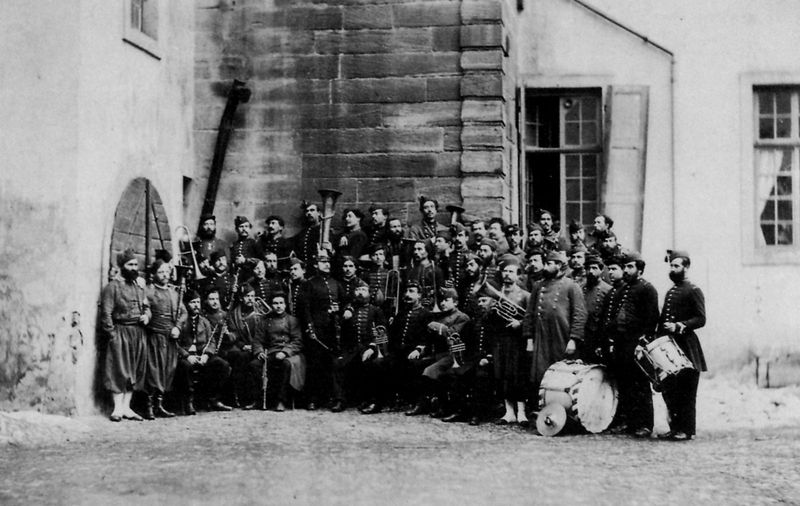
Titel: "Die Lagermusik der gefangenen Franzosen in Mainz unter der Leitung eines preußischen Dirigenten"
Künstler: Hermann Emden
Schlagwörter: gruppe, weiß, sitzen, fenster, grau, hintergrund, holz, hut, hüte, licht, männer, schwarz, tür, gebäude, haus, rock, versammlung, bart, bärte, jacke, kappe, mütze, mützen, wand, architektur, stehen, stein, steine, bildnis, portrait, vorhang, ferne, instrumente, musik, musiker, orchester, england, knopf, bogen, röcke, schuhe, russland, mauer, hof, steinmauer, platz, soldaten, gardine, strumpf, knöpfe, knopfleiste, tor, foto, fotografie, photographie, strümpfe, fensterladen, orient, torbogen, becken, asien, militär, uniform, uniformen, jacken, stiefel, gruppenbild, trommel, heer, flöte, querflöte, sänger, sandstein, regiment, reise, kapelle, posaunen, knopfleisten, trompeten, freien, posaune, erinnerung, stulpen, indien, gamaschen, trommler, blech, türkei, uniformiert, kaserne, tambourin, trompete, dokumentation, truppe, gruppenfoto, musikinstrumente, tuba, trommeln, musikanten, blasmusik, musikkapelle, hausmauer, pauke, schelle, fernost, bärter, bläser, dolche, blechbläser, klarinette, blaskapelle, blasmusikkapelle, holttor, kappel, knäöpfe, marschkapelle, marshmusik, militärkapelle, sikhs, janitscharen, psaune